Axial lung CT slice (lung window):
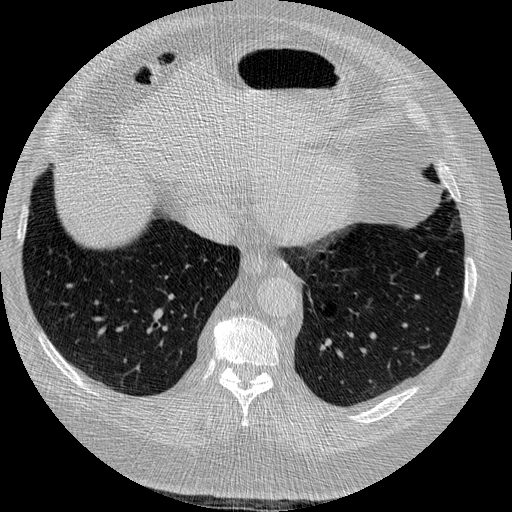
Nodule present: no